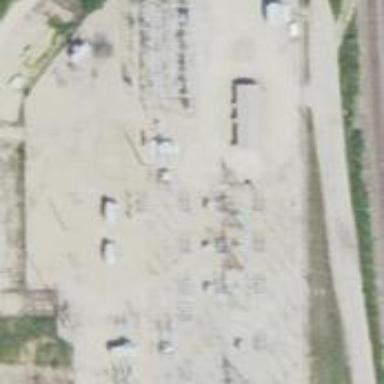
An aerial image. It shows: Outdoor substation at the transmission level.